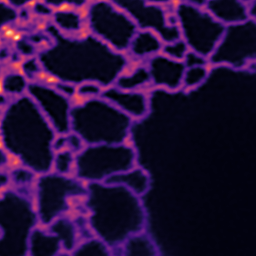
Label: Super-resolution ER image